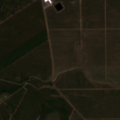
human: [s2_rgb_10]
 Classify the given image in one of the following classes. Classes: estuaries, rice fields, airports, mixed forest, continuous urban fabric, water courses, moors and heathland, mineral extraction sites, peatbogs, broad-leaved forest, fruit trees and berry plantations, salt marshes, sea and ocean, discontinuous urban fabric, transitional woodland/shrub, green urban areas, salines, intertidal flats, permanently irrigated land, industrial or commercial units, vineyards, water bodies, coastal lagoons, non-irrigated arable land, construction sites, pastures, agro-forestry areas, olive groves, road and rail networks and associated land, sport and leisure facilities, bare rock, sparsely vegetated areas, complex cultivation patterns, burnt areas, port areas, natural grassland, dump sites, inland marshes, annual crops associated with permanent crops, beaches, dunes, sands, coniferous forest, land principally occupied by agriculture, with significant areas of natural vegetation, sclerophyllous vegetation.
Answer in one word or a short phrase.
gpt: continuous urban fabric